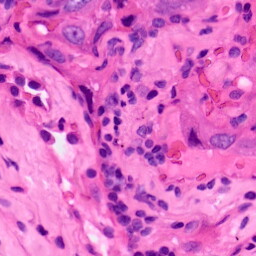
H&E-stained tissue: Lung